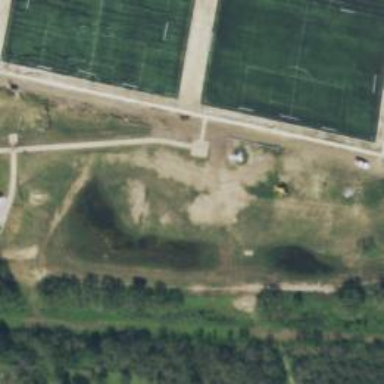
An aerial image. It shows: Disc golf hole.